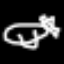
Label: airplane